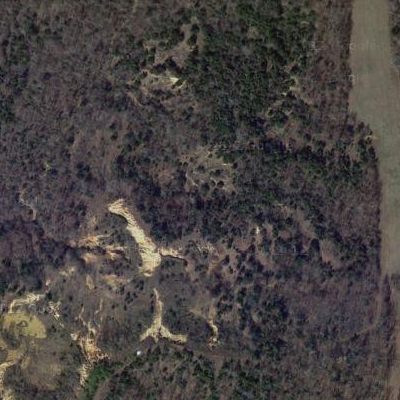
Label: eForest